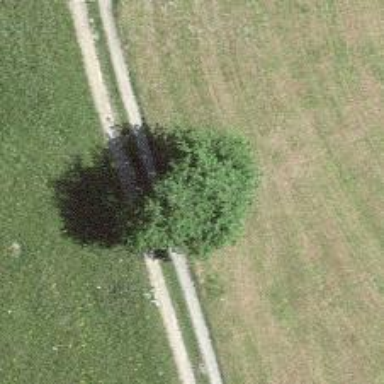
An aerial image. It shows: Beautiful tree in nature.